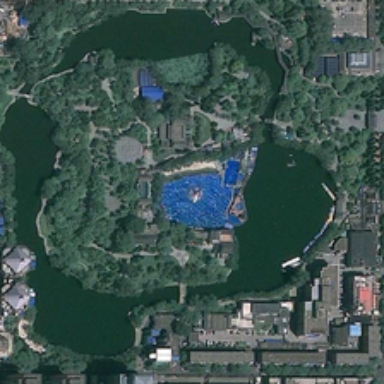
An island in a a pond with surrounded by many green trees are in a park .